Field crop: maize
Growth stage: 2
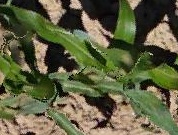
Species: maize